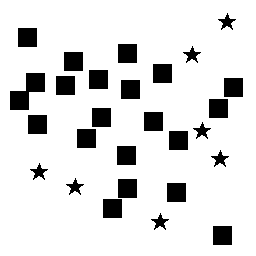
Squares: 21
Triangles: 0
Stars: 7
Total shapes: 28